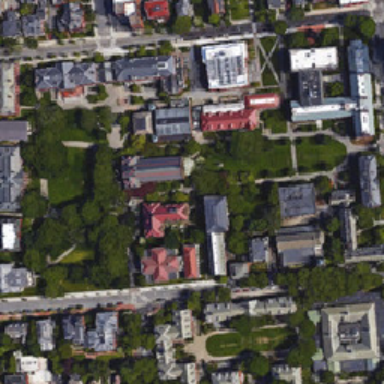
There are many plants in this school .